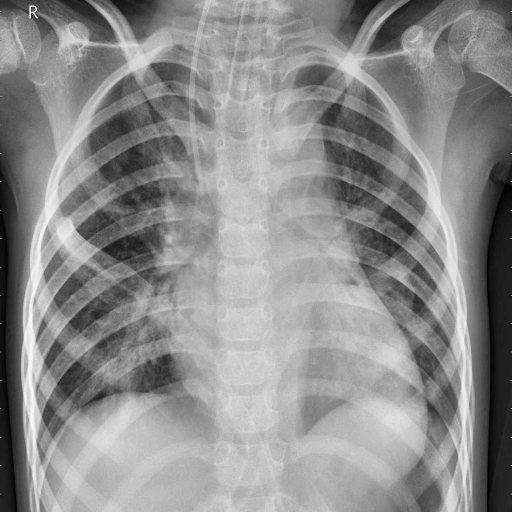
Finding: PNEUMONIA